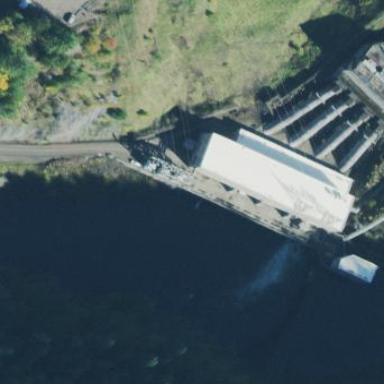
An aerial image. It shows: Industrial building resembling power plant.